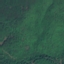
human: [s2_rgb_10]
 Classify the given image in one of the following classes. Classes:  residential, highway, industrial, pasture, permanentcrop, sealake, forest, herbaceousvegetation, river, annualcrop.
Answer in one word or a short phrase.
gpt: Forest